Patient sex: F
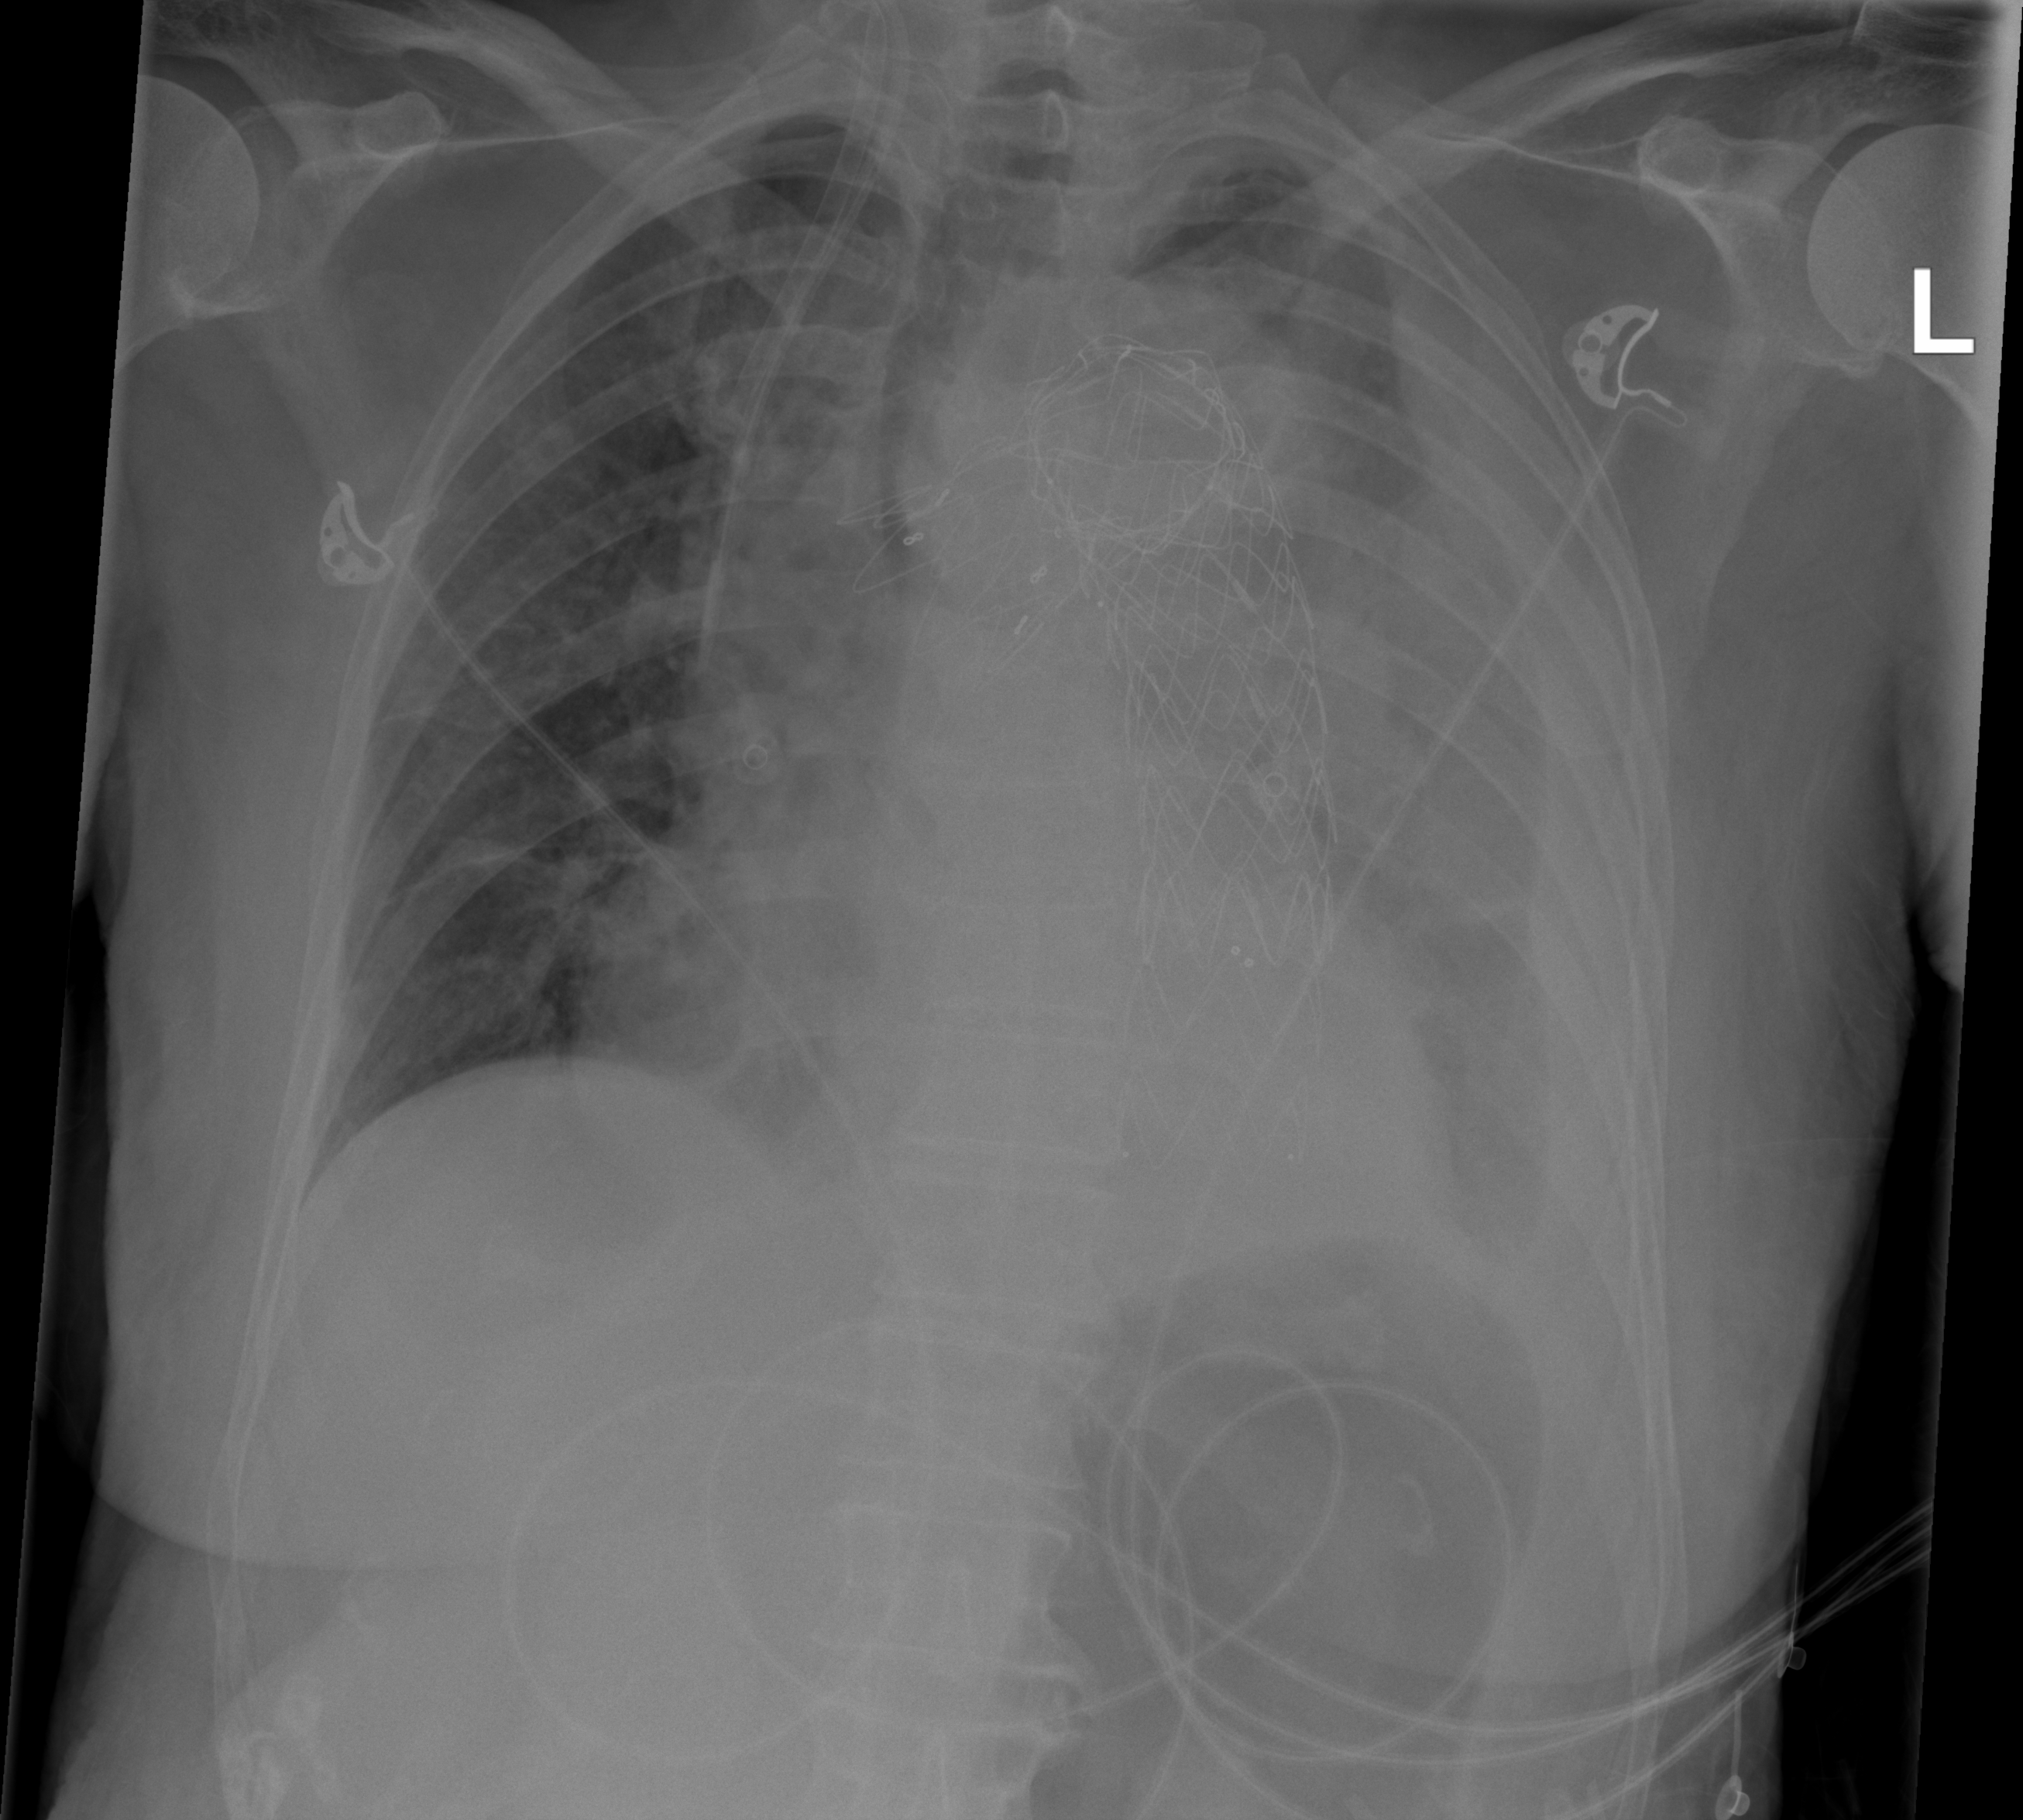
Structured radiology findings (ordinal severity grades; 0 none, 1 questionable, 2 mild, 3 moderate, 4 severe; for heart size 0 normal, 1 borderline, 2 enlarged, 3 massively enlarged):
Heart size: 3
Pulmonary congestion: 2
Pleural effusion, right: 0
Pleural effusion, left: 3
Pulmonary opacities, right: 0
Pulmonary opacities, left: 2
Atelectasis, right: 0
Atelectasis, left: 3